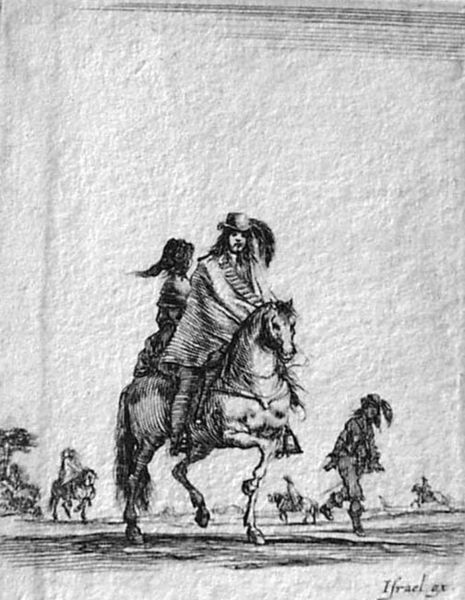
Titel: Verschiedene Kavallerieübungen (Divers exercices de cavalerie): Reiter mit Dame zu Pferd
Künstler: Stefano della Bella
Standort: Karlsruhe
Institution: Staatliche Kunsthalle Karlsruhe
Schlagwörter: baum, feder, himmel, mann, schatten, umhang, weiß, bäume, frauen, grob, landschaft, menschen, mädchen, frau, fussgänger, grau, hintergrund, hut, hüte, kopfbedeckungen, mitte, männer, schwarz, skizze, zeichnung, blick, tier, tiere, leute, alt, bart, mütze, mützen, barock, bibel, mensch, niederlande, ebene, erde, feld, horizont, gehen, boden, land, gewand, haare, mantel, adel, kind, paar, blatt, pferd, pferde, reiter, federhut, hufe, mähne, reiten, reiterin, ritt, sattel, kopfbedeckung, papier, laufen, grafik, graphik, linien, krieg, wehen, soldaten, weib, weiber, edel, geheimnisvoll, flucht, tusche, stolz, links, kohle, druck, schwarz-weiß, schraffur, radierung, strich, bürger, bleistift, adeliger, degen, stiefel, schimmel, kopie, reduziert, tinte, tracht, reise, kupferstich, israel, gaul, unterwegs, büttenpapier, federzeichnung, paare, trab, landsknecht, gegend, bütten, ferdern, papaier, hut mit feder, 1800, 17. jahrhundert, adeligeer, fussgeher, jakob und esau, muskeltier, ifrael